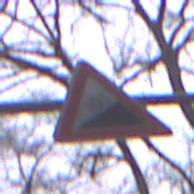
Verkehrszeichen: Steigung10
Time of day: MorningAfternoon
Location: Outdoor (Nature)
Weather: Overcast
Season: Autumn
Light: Natural